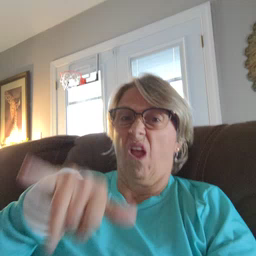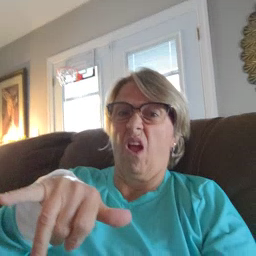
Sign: that